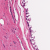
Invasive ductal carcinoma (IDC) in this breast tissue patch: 0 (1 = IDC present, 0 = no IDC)